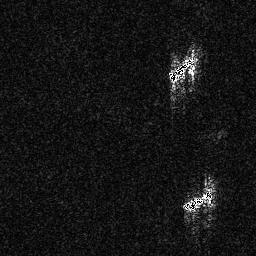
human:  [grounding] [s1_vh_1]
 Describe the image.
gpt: In the satellite image, there is  <ref>1 medium ship </ref> <box>[[65, 20, 77, 32, 0]]</box> located at top right,  <ref>1 medium ship </ref> <box>[[70, 74, 84, 82, 0]]</box> located at bottom right.